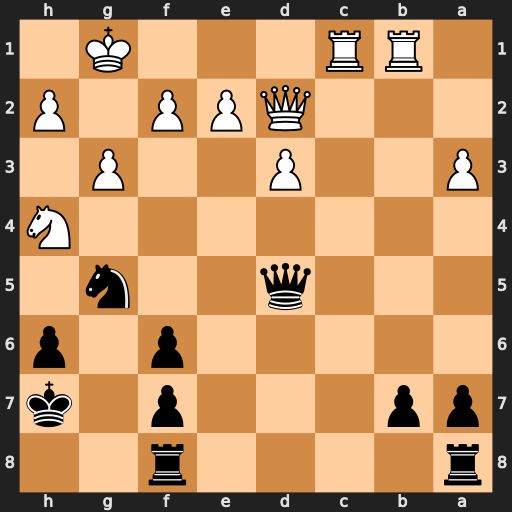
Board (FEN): r4r2/pp3p1k/5p1p/3q2n1/7N/P2P2P1/3QPP1P/1RR3K1
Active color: b
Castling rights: -
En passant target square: -
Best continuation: Nh3+ Kf1 Qh1#